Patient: sex F, age 69
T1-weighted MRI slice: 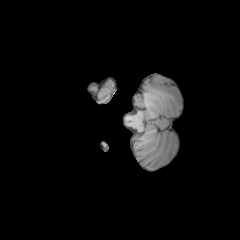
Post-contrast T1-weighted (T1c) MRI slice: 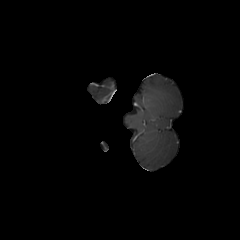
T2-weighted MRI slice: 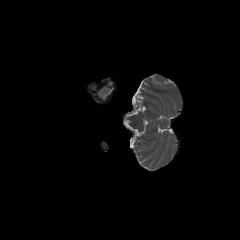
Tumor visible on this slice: yes
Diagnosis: Astrocytoma, IDH-wildtype
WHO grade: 2